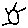
Label: sun